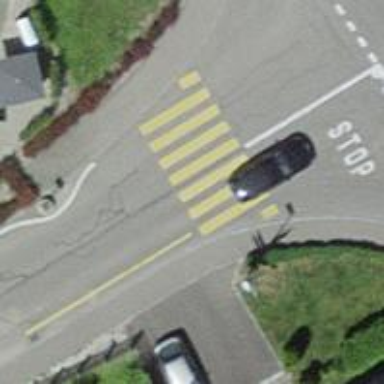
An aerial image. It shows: Uncontrolled zebra crossing.